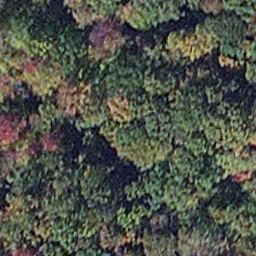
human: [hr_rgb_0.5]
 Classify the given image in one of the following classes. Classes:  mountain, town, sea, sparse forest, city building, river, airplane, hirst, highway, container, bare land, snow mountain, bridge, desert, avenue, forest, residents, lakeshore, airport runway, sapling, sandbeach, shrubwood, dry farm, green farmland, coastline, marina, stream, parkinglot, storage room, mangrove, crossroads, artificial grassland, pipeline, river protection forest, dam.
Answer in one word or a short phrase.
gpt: mangrove